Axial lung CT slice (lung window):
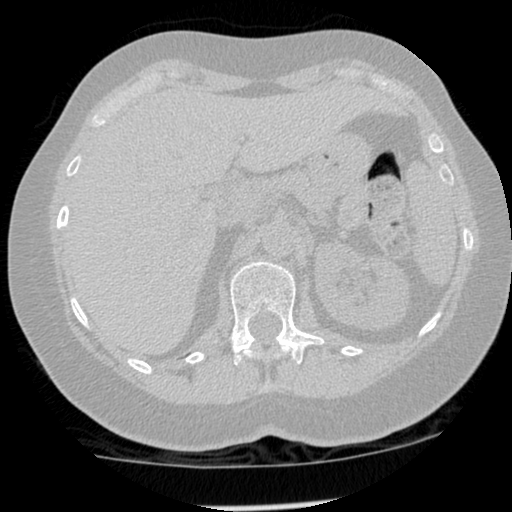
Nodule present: no